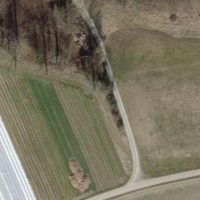
EUNIS habitat code: 52
Species observed at this site:
Corvus corone